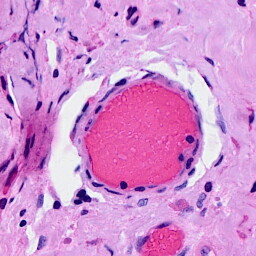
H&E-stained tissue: Breast